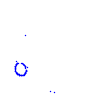
Particle: proton